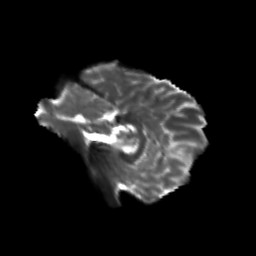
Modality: T2w
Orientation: sagittal
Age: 19
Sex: male
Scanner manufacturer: siemens
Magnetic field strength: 3 T
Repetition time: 3.5 s
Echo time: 0.104 s